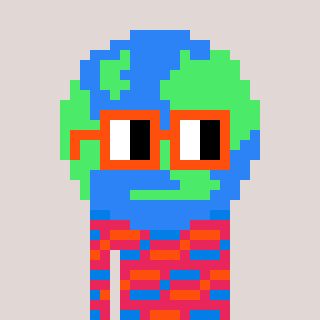
a pixel art character with square orange glasses, a earth-shaped head and a redpinkish-colored body on a warm background